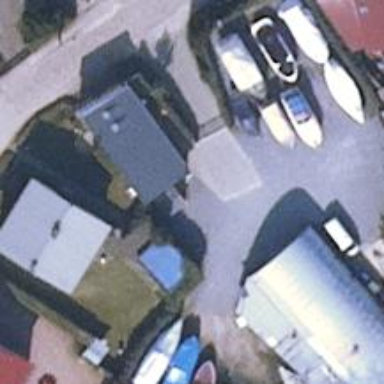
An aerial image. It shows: Shop specializing in boats.